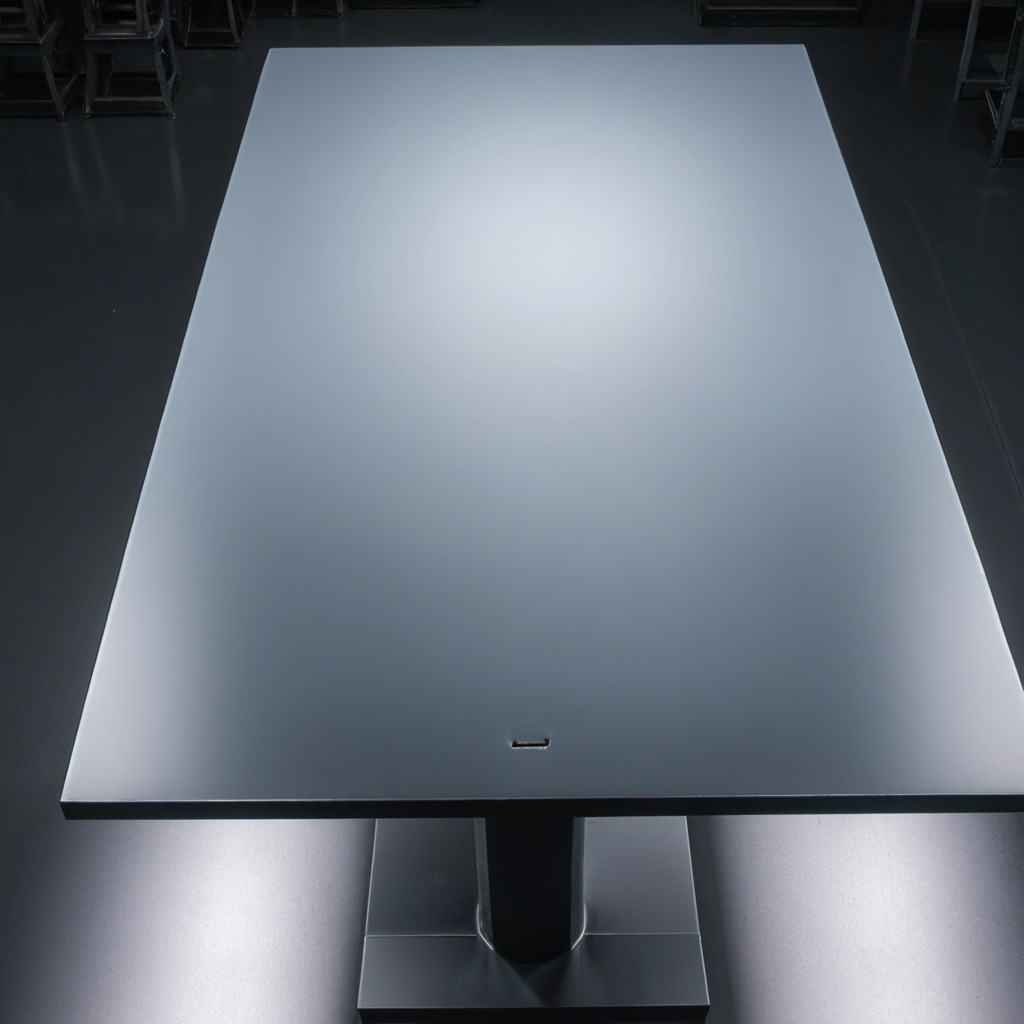
A metal screw is lying on the tabletop.